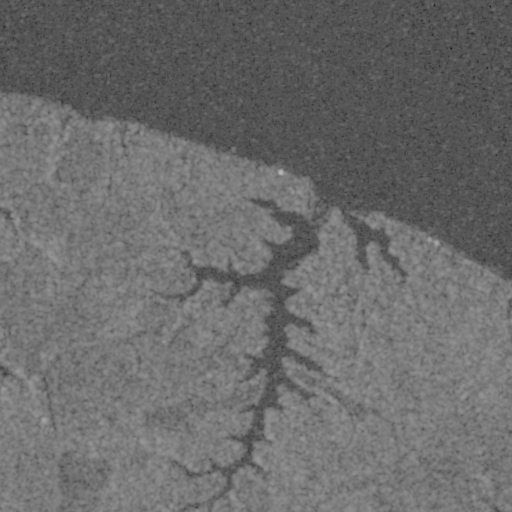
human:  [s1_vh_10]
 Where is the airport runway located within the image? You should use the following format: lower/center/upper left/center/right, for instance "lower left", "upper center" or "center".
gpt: The airport runway is located in the lower right of the image.
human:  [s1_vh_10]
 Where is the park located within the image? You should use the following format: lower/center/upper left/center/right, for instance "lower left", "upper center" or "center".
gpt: The park is located in the center right of the image.
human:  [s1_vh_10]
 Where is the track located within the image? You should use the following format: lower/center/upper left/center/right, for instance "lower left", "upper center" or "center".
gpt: There is no track in the image.

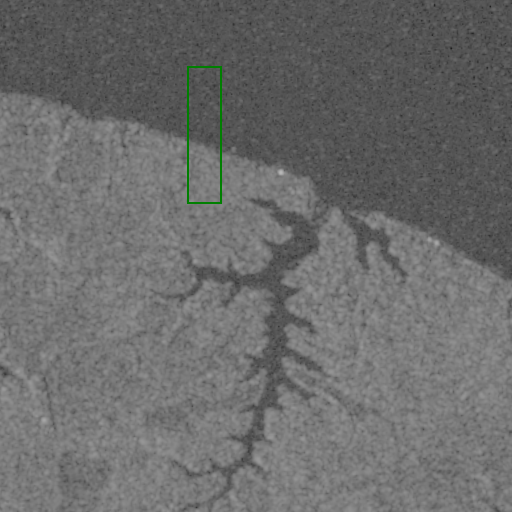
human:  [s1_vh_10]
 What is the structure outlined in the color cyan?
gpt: There is no cyan outline.
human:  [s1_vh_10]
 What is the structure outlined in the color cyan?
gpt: There is no structure outlined in cyan.